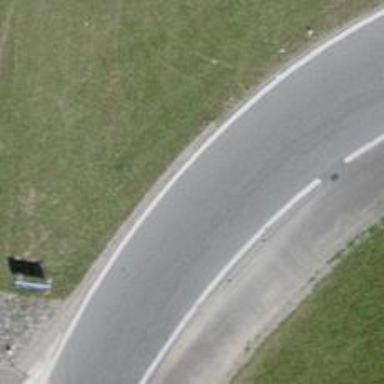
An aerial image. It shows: Asphalt motorway link.